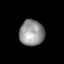
Tissue: lung
Cell type: Myeloid cells
Senescence score: 0.5583
Nuclear area (px): 621
Mean DAPI intensity: 148.306